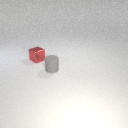
small red metal cube behind small gray rubber cylinder